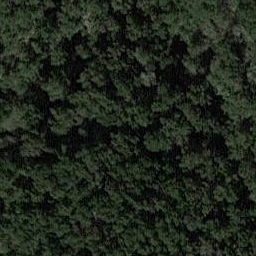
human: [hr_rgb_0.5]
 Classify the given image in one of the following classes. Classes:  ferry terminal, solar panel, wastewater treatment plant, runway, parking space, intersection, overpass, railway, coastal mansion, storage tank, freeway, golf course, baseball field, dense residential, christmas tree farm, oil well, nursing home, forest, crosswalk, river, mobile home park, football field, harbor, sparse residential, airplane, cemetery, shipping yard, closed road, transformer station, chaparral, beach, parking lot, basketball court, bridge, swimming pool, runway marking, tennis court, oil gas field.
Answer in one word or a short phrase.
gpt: forest